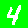
Digit: 4